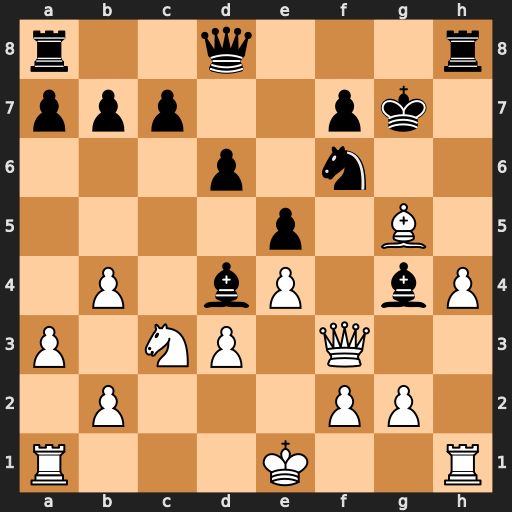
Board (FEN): r2q3r/ppp2pk1/3p1n2/4p1B1/1P1bP1bP/P1NP1Q2/1P3PP1/R3K2R
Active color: w
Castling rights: KQ
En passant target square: -
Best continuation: Bxf6+ Qxf6 Qxg4+